Question: I'm making a DLL in C# that I would like to be visible in COM without registration. Following instructions elsewhere I have generated a new "app.manifest" file in the project and edited it to include the COM information I need rather than the generic UAC information.
Except Visual Studio won't let me use it instead of the default manifest. When I open the project's properties, the manifest dropdown is disabled:

What do I need to do to select & embed the custom manifest I've added to the project?
Edit: The "app.manifest" file is in the project's Properties folder. As described <URL>, for registration-free COM I need to change the Manifest from embedding a default manifest to using the manifest in Properties. Except it won't let me change that setting for some reason.
Edit 2: The Manifest dropdown is enabled when I change the output type to Console Application or to Windows Application. Why would it be disabled for a class library when MSDN explicitly states that a manifest is needed for registration-free COM libraries?
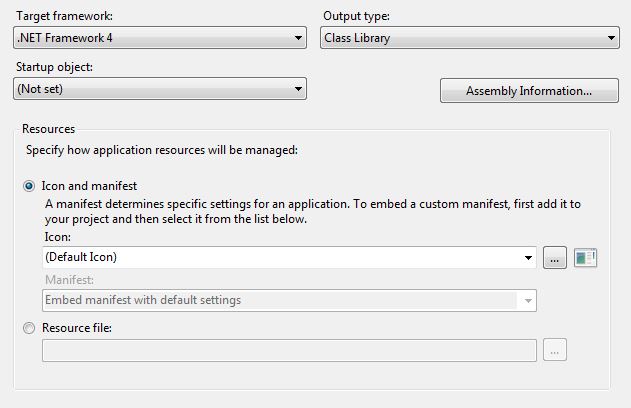
Answer: Pretty much the only reason you would embed a manifest into a C# library this way is to make it available for use via registration-free COM. If you're not doing that, you don't need a manifest and these steps are not for you. Go away.
If you use Add -> New Item -> Application Manifest File to add an app.manifest file to the project:

...and ( in Properties, or any other subfolder):

...it will automatically be embedded into the DLL.
You can verify that it was automatically added by using File -> Open -> File to open the DLL once it's built and confirming that it includes something called RT_MANIFEST: